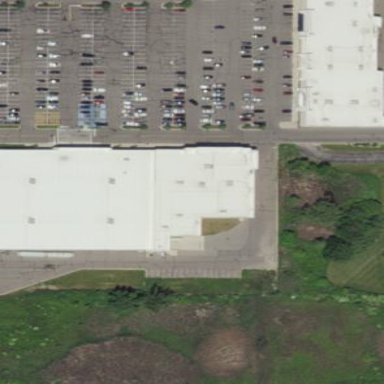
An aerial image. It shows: Retail building.